Question: I have a text like this:
'Lorem ipsum dolor sit amet, consetetur sadipscing elitr, sed diam nonumy eirmod tempor invidunt ut labore et dolore magna aliquyam erat, sed diam voluptua.'
Usually 'text-overflow: ellipsis;' puts the '...' at the end of a text line like this:
'Lorem ipsum dolor sit amet, consetetur sadipscing elit...'
But in my case the viewed text is this:
'Lore... dolore magna aliquyam erat, sed diam voluptua.'
When i use this CSS:
'''
p, a {
max-width: 400px;
overflow: hidden;
text-overflow: ellipsis;
display: block;
display: -webkit-box;
-webkit-line-clamp: 1;
-webkit-box-orient: vertical;
font-weight: normal;
font-family: "Arial", sans-serif;
text-decoration: none;
}
'''
---
I rebuild it in a CodePen (<URL> and figured out, that the ellipsis ellipsis behaves differently in '<a>' than in a '<p>'. With the newest version of Chrome i see this result from my CodePen:

Any idea why this is happening?
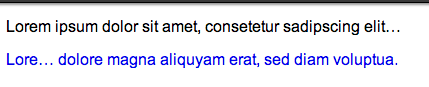
Answer: Though I'm not completely sure why, I do have a solution.
I think that because 'p' by standard is a block element, and 'a' an inline element, the way 'overflow: ellipsis' is handled differs.
To solve this, just add 'white-space: nowrap;', causing the text to remain on 1 line. Using webkit-only css is bound to give problems in other browsers.
'''
p, a {
max-width: 400px;
overflow: hidden;
text-overflow: ellipsis;
display: block;
white-space: nowrap;
font-weight: normal;
font-family: "Arial", sans-serif;
text-decoration: none;
}
'''
---
Edit: After looking into it a bit more, I've found out why it differs in the first place. Text-overflow works when the text overflows it's container (hence the name). Only a block element can have a set width and height, making only block-elements susceptible to any form of overflowing.
This is why it will work the same on both elements when they get a display block (so that they're both block elements, which an 'a' element isn't by default), and they get their width and height set. In this case the height isn't set, but due to the 'white-space: nowrap;' the element knows it shouldn't go to the next line, and all text overflows on the right, since it can't go to a new line.
In addition to that, and quoting <URL>:
> "why it's happening" is because you're using a property display: -webkit-box that doesn't have any fixed behaviour. There's no documentation on it because it's from an old specification and it's not a property that's supposed to be used.